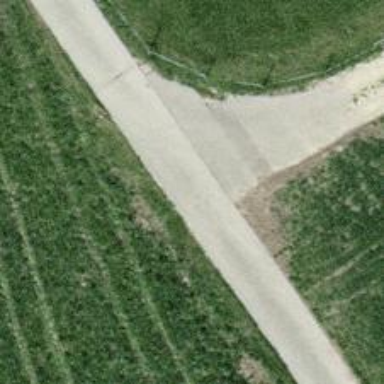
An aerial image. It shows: Paved track road with grade1 track type.